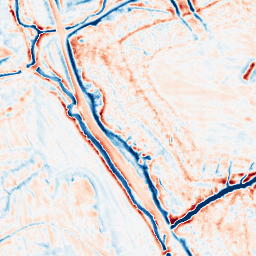
Category: edge_preserving
Decomposition family: bilateral
Decomposition parameters: d: 15
sigma_color: 25
sigma_space: 50
Upsampling method: quadratic
Upsampling parameters: scale: 2
Upsampling scale: 2